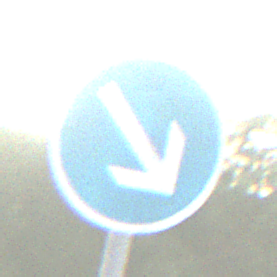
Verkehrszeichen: VorgeschriebeneVorbeifahrtRechts
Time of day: SunriseSunset
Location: Outdoor (Nature)
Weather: PartlyCloudy
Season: NotSpecified
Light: Natural